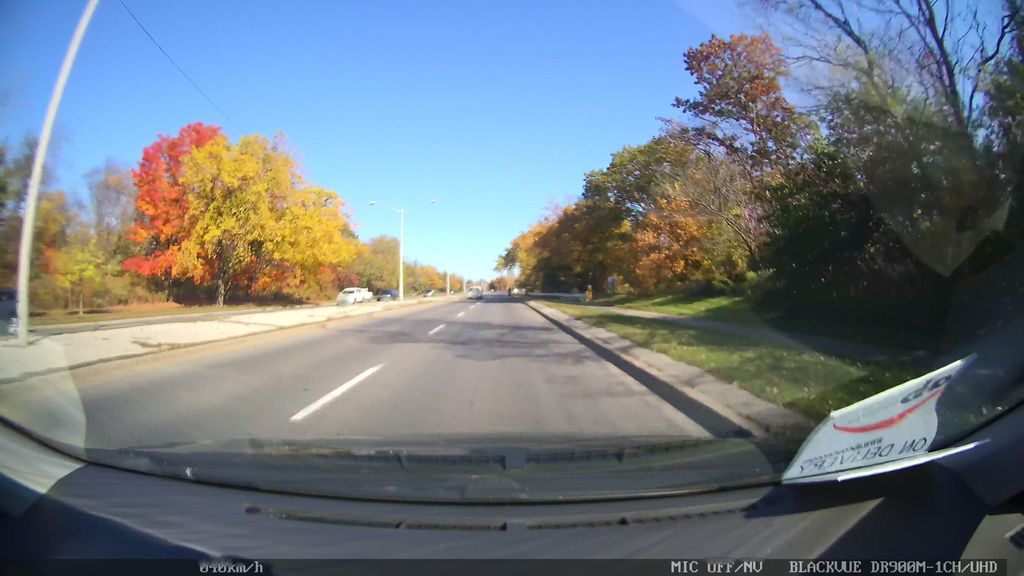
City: toronto